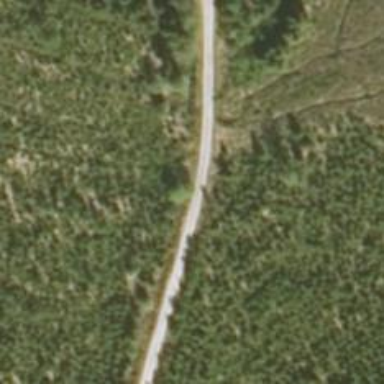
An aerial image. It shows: Unclassified road.